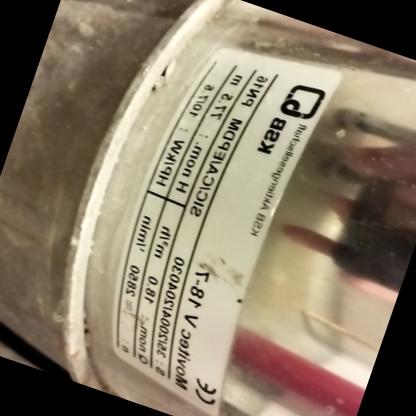
Klasa: tabliczka-znamionowa